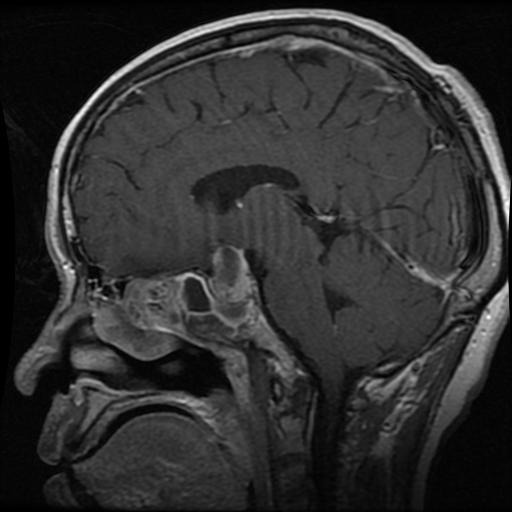
Label: pituitary